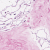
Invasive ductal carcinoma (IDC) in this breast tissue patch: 0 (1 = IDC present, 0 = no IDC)